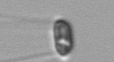
Label: Chaetoceros